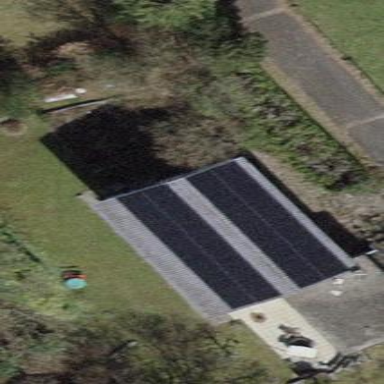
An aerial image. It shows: Solar power generator using photovoltaic panels.